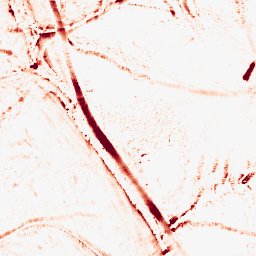
Category: morphological
Decomposition family: morphological_ellipse
Decomposition parameters: operation: opening
width: 10
height: 10
Upsampling method: sinc_hamming
Upsampling parameters: scale: 2
kernel_size: 8
Upsampling scale: 2